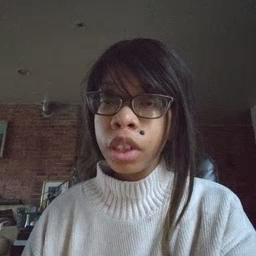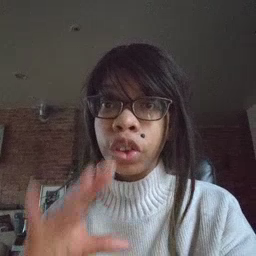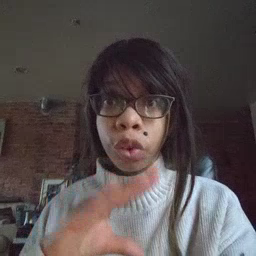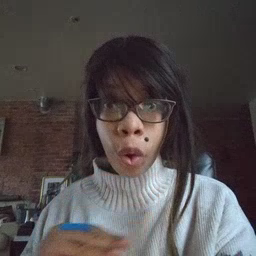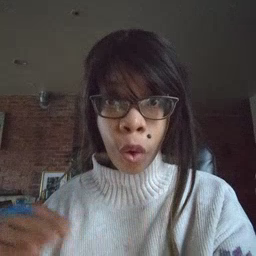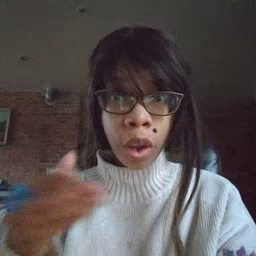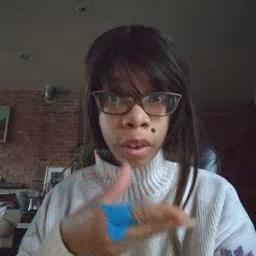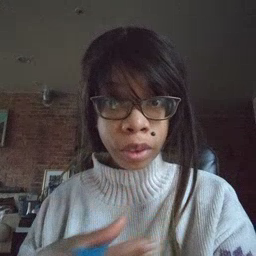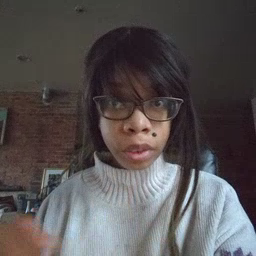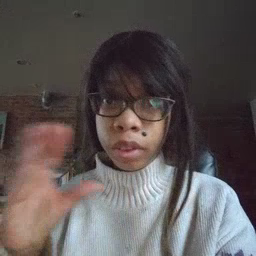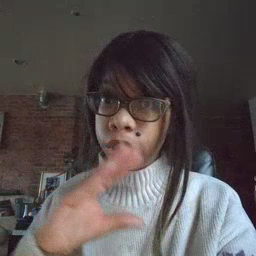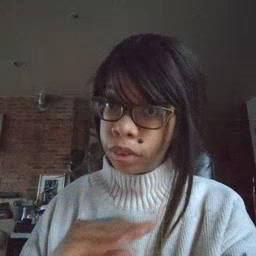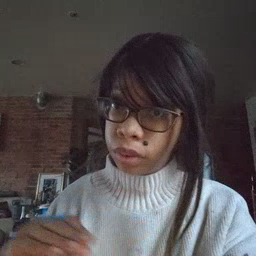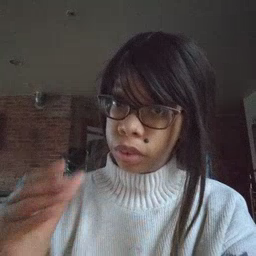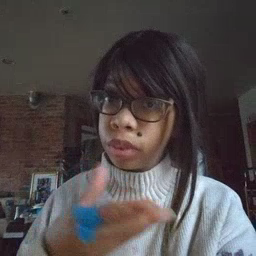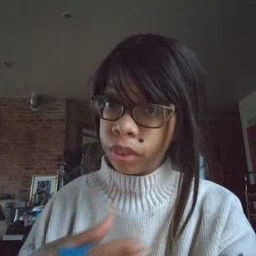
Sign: story